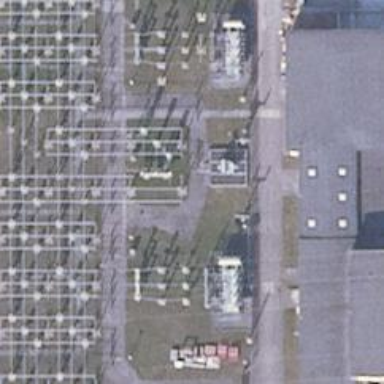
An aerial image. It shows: Power line with 3 cables in bay configuration.